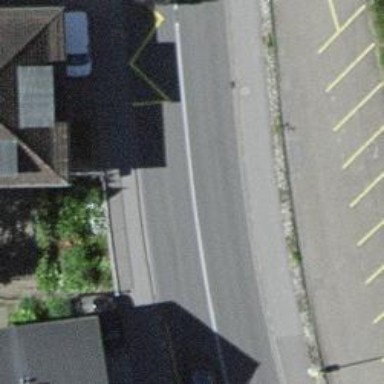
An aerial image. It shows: Bus stop with designated public transport stop position.